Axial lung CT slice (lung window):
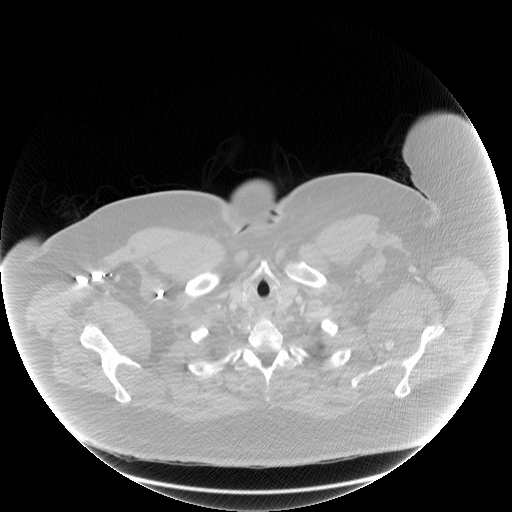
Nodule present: no